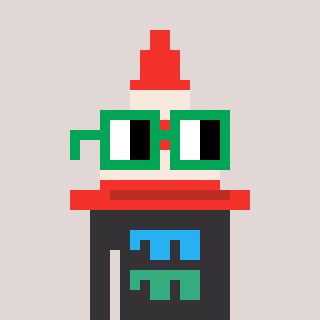
a pixel art character with square green glasses, a cone-shaped head and a grayscale-colored body on a warm background